Question: I have a binary file with the following contents:

The following code is used to read this contents in old VB6 program:
'''
Private Type tpClient
Firstname As String
LastName As String
Birth As String
Adres As String
Geslacht As String
IDNummer As Long
SSNummer As String
DatabaseID As Long
Telefoon1 As String
Telefoon2 As String
End Type
Open strFilePath For Random Access Read As #intFileNumber
Get #intFileNumber, 1, ClientData ' ClientData is of type tpClient
'''
Now I'm trying to read this with my new C# program:
'''
[StructLayout(LayoutKind.Sequential, Pack = 1)]
public struct PatientStruct
{
[MarshalAs(UnmanagedType.BStr)]
public string FirstName;
[MarshalAs(UnmanagedType.BStr)]
public string LastName;
[MarshalAs(UnmanagedType.BStr)]
public string BirthDate;
[MarshalAs(UnmanagedType.BStr)]
public string Address;
[MarshalAs(UnmanagedType.BStr)]
public string Gender;
[MarshalAs(UnmanagedType.BStr)]
public string IdNumber;
[MarshalAs(UnmanagedType.BStr)]
public string SsNumber;
[MarshalAs(UnmanagedType.BStr)]
public string DatabaseId;
[MarshalAs(UnmanagedType.BStr)]
public string Telephone1;
[MarshalAs(UnmanagedType.BStr)]
public string Telephone2;
}
byte[] buffer = new byte[stream.Length];
stream.Read(buffer, 0, (int)stream.Length);
GCHandle handle = GCHandle.Alloc(buffer, GCHandleType.Pinned);
T stuff = (PatientStruct)Marshal.PtrToStructure(handle.AddrOfPinnedObject(), typeof(T));
handle.Free();
'''
However, I get an AccessViolationException on the call to Marshal.PtrToStructure.
Any suggestions?
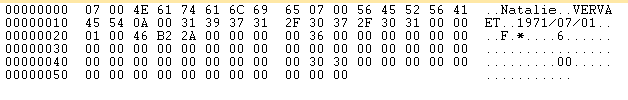
Answer: First of all, your struct should not be a struct at all, but a class. Structs are intended for small, immutable types that represent a single value.
Making a data type marshal exactly as you want is really tricky, and as you are not doing interop you really don't need marshalling at all. It's easier to just use a 'BinaryReader' to read the data from the file.
The simple data types can be read straight off, and the strings can be read like this:
'''
string value = reader.ReadChars(reader.ReadShort());
'''
Specify an appropriate single byte encoding when opening the reader, for example windows-1252.